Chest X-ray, PA view. Patient: 58 years old, sex M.
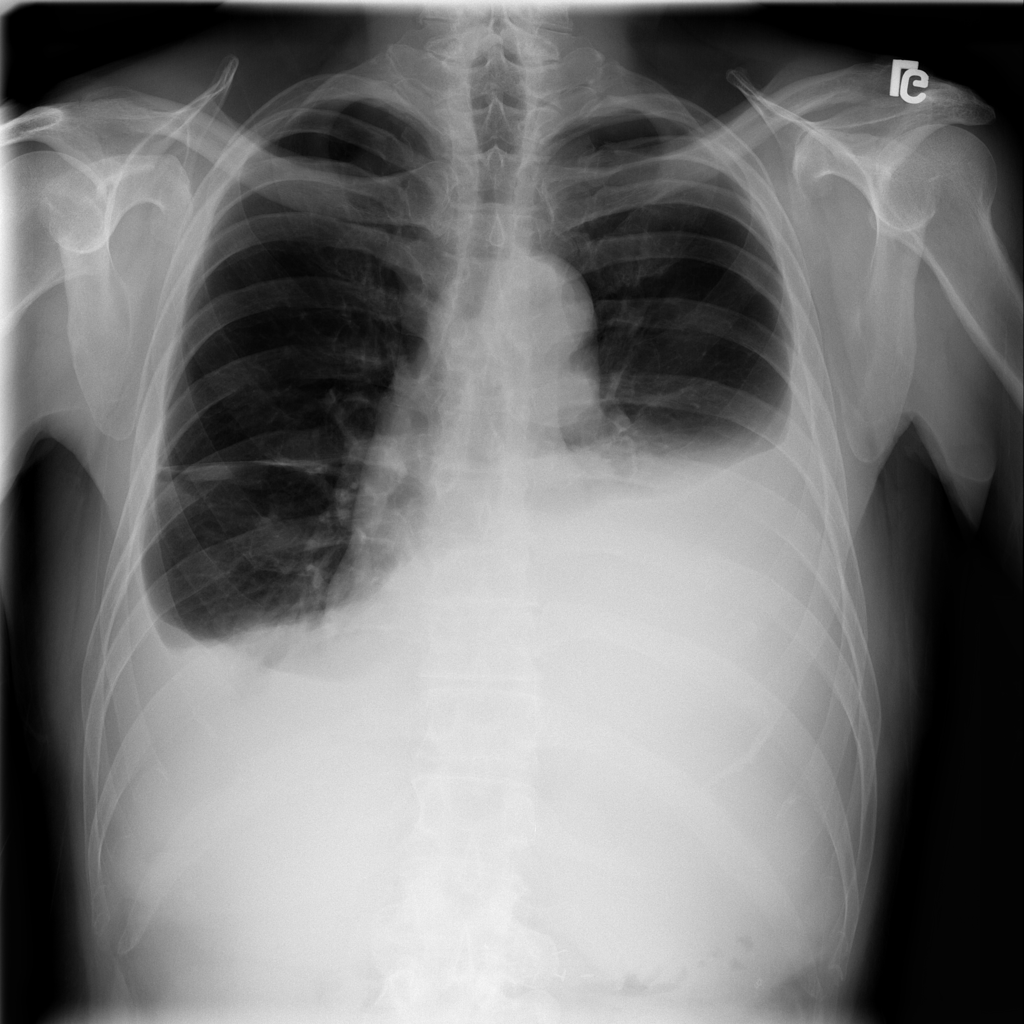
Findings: Effusion